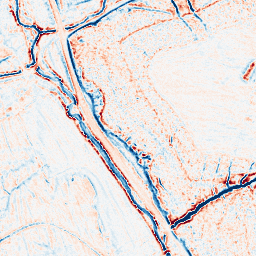
Category: edge_preserving
Decomposition family: bilateral
Decomposition parameters: d: 9
sigma_color: 25
sigma_space: 25
Upsampling method: bspline
Upsampling parameters: scale: 4
Upsampling scale: 4